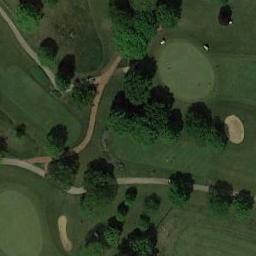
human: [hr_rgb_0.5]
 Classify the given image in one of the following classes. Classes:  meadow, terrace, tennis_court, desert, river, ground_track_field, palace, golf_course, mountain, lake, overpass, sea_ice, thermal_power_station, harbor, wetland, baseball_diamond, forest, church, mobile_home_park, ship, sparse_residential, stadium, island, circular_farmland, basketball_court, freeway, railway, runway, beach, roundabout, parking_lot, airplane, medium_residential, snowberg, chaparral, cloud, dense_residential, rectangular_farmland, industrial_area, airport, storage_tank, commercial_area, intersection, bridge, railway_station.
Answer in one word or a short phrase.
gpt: golf_course